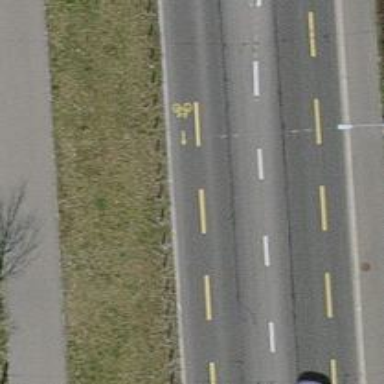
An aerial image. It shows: Bollard barrier.